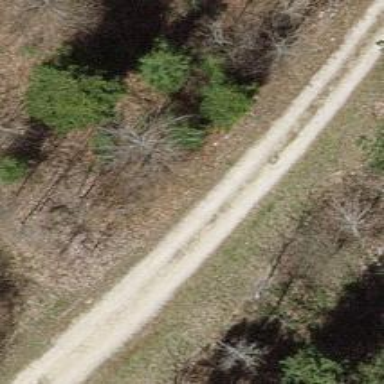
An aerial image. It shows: Well-maintained track road with grade 1 tracktype.